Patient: sex M, age 61
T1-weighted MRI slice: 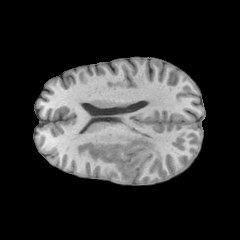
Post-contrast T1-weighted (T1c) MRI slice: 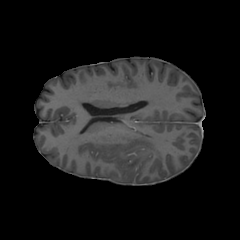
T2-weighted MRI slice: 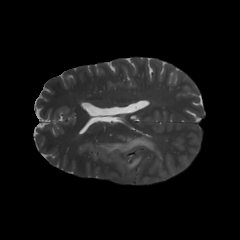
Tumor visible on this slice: yes
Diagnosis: Glioblastoma, IDH-wildtype
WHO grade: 4